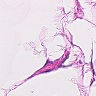
Metastatic tissue present: no